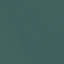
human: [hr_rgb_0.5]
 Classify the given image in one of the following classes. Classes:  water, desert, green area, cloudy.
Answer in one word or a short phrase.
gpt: water